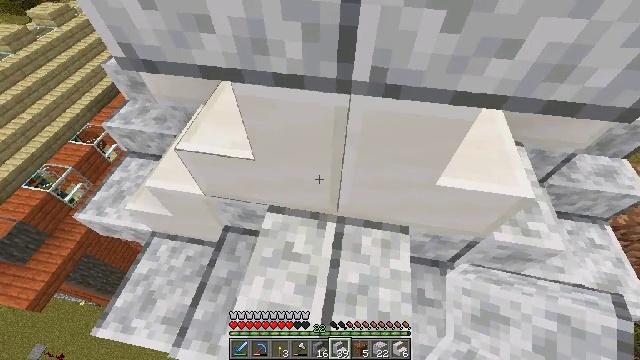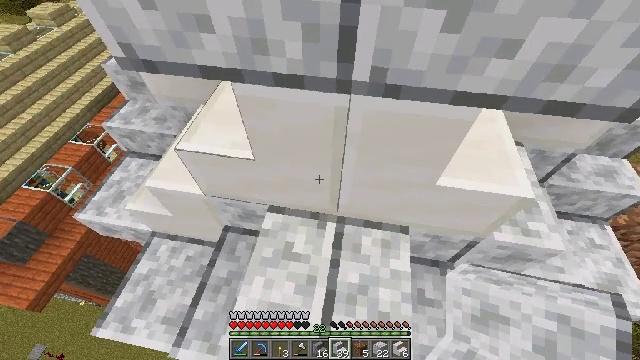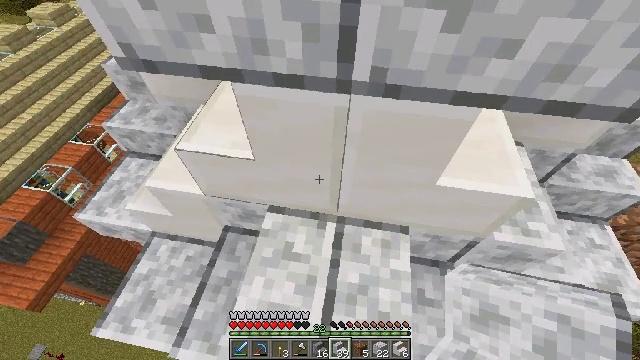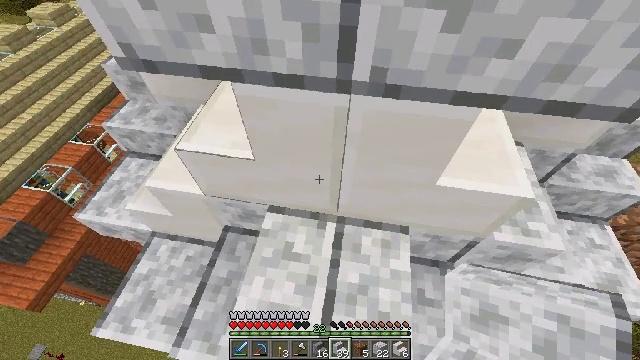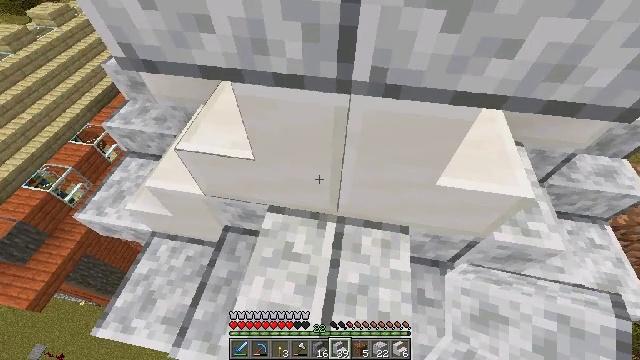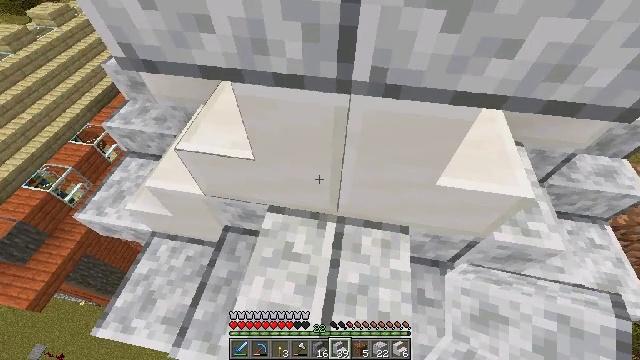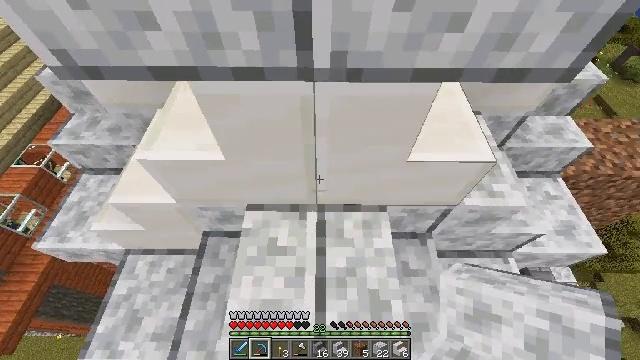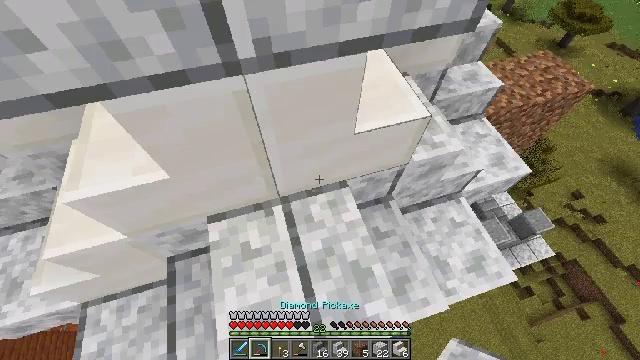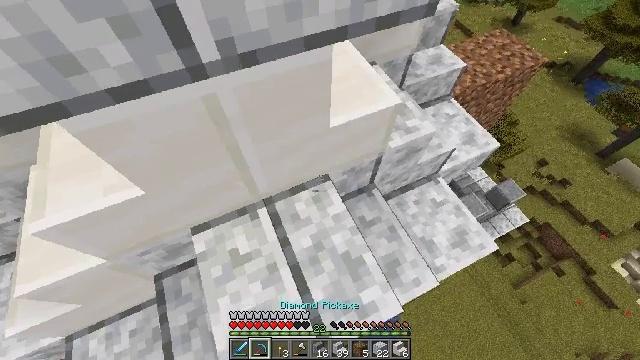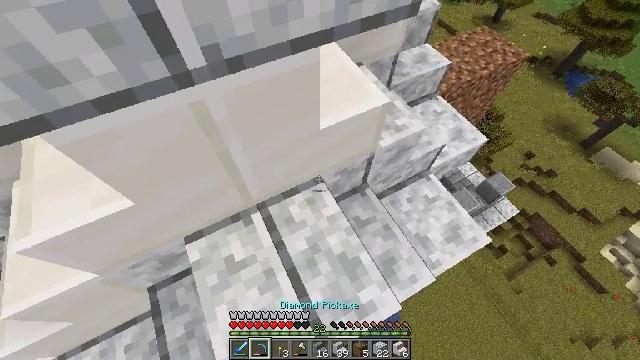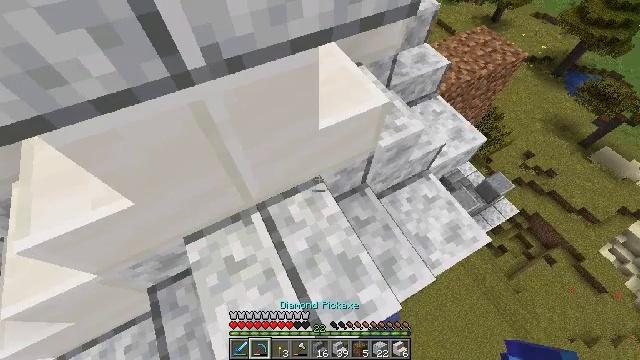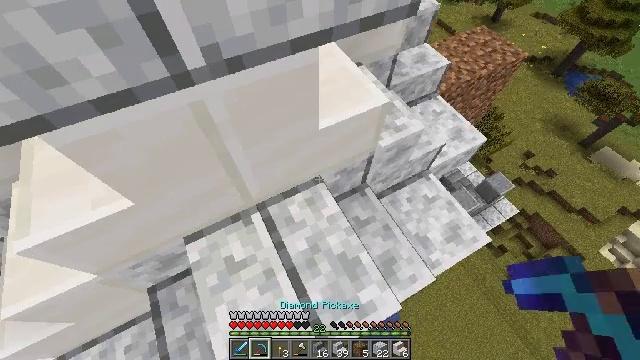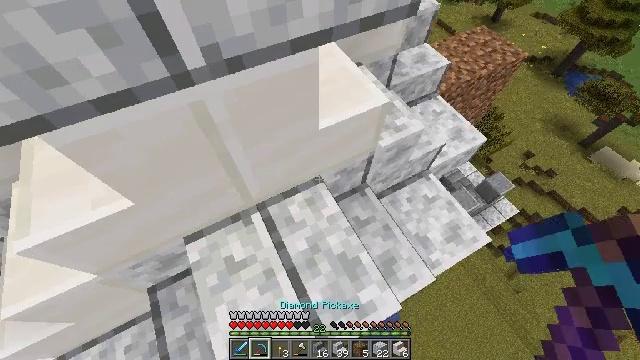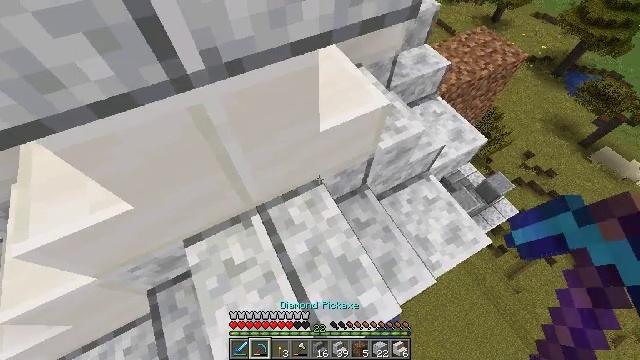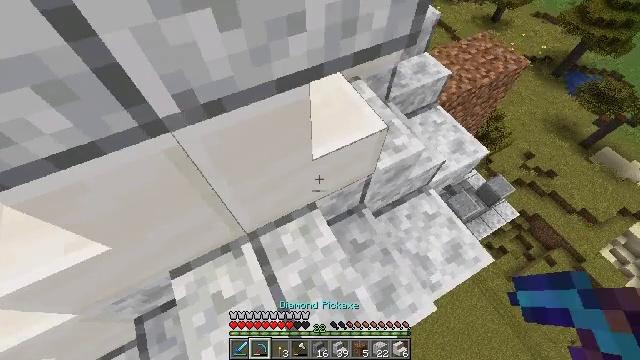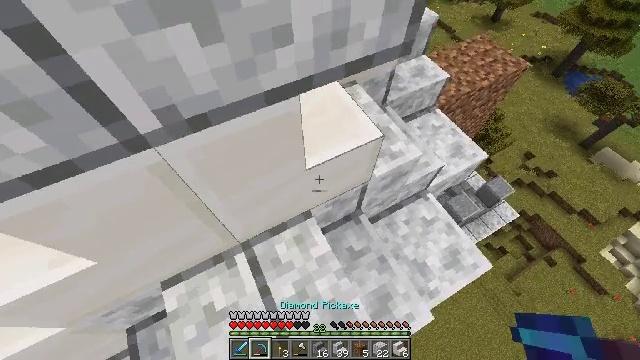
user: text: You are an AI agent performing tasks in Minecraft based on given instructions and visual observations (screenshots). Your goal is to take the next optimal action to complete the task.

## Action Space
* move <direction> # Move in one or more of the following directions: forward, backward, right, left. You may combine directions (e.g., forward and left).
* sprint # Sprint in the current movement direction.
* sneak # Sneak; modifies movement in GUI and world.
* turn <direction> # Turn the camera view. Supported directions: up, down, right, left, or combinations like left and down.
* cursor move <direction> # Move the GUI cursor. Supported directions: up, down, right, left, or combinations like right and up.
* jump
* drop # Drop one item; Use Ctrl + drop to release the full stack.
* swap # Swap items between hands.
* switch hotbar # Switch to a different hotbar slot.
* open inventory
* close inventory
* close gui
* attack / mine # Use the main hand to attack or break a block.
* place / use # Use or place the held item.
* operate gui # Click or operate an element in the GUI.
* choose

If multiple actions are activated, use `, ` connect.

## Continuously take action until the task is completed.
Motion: motion action
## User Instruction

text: Gather polished diorite stairs from a structure.
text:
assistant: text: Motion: no_op
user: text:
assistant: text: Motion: no_op
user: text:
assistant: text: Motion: no_op
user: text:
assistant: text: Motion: no_op
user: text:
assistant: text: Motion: no_op
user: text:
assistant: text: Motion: turn right and down, switch to hotbar 2
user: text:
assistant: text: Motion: turn right and down, switch to hotbar 2
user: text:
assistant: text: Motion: turn right, switch to hotbar 2
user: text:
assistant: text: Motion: turn right
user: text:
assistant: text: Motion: no_op
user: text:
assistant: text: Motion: no_op
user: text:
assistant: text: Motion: no_op
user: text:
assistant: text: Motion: move forward
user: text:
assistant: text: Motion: move forward and move right
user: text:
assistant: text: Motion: move forward and move right
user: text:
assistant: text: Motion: move forward and move right
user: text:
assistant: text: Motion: move forward and move right
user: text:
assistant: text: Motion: move forward and move right
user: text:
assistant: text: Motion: move forward
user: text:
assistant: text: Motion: move forward
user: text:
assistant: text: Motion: no_op
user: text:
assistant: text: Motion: turn left
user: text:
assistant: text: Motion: turn left and down
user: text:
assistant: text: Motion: turn left
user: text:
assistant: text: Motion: turn left
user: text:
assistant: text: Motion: turn left
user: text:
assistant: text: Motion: turn left, attack / mine
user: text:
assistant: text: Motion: attack / mine
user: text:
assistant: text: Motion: attack / mine
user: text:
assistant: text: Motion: attack / mine